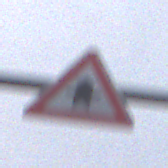
Verkehrszeichen: Vorfahrt
Umgebung: Outdoor, Suburban
Tageszeit: MorningAfternoon
Wetter: Overcast
Licht: Natural
Jahreszeit: NotSpecified
Kontrast: LowContrast